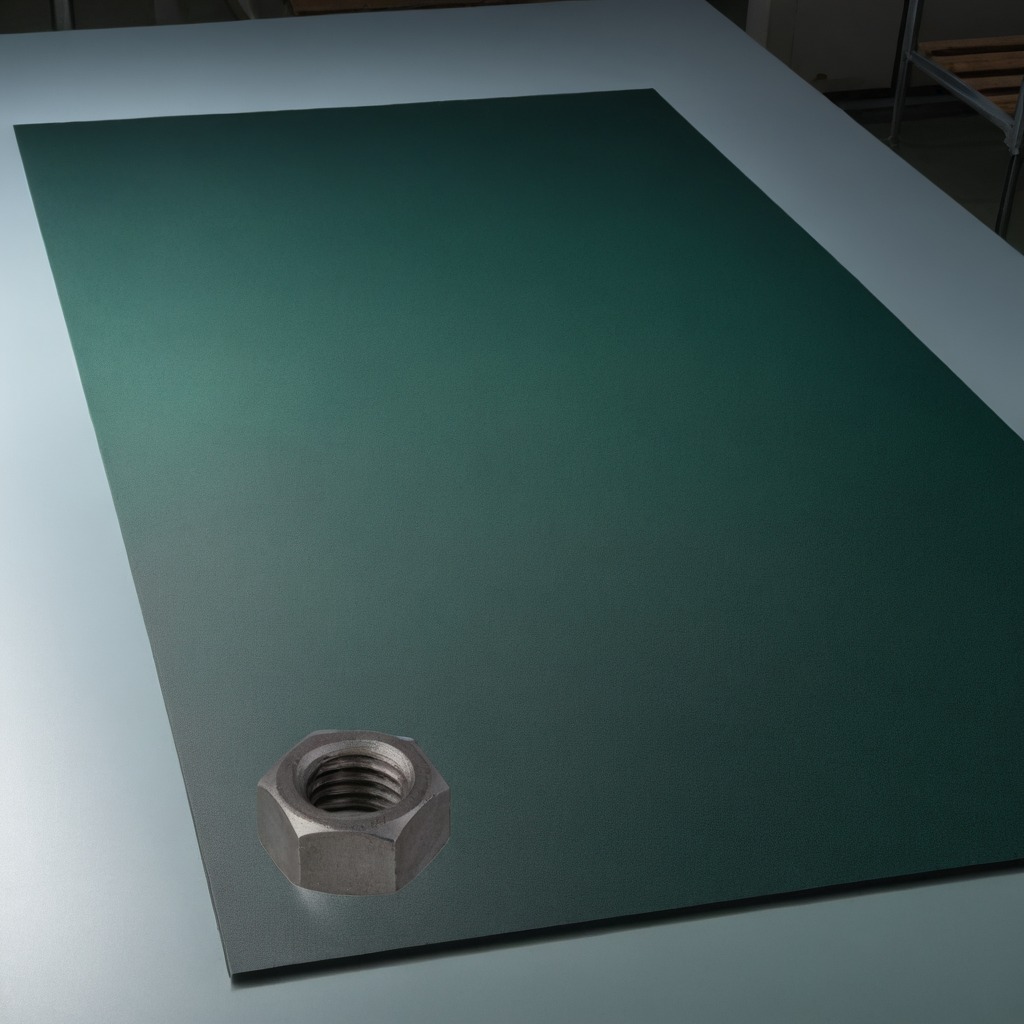
A metal nut lies on the green rubber mat.